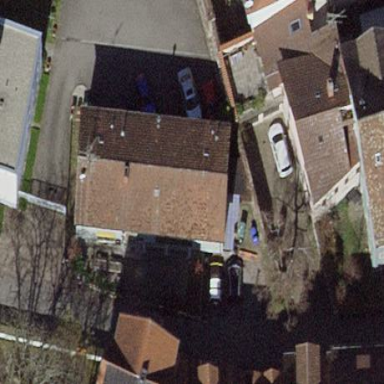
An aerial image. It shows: Building that is pub.